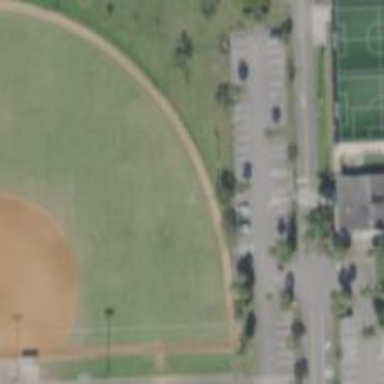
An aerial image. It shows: Baseball pitch for leisure land.